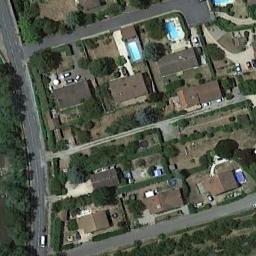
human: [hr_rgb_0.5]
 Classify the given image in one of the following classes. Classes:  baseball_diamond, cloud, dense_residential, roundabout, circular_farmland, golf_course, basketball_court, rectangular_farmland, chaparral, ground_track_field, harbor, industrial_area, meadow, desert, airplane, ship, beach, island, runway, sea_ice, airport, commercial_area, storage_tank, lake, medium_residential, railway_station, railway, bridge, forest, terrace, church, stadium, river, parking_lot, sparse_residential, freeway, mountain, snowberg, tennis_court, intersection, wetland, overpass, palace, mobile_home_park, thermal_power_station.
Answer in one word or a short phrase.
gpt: medium_residential